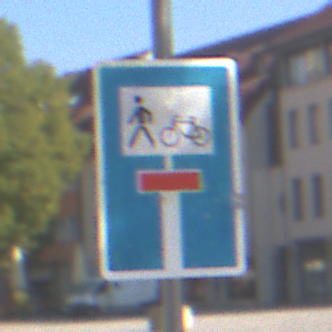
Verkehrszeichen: SackgasseRadverkehrFussgaengerDurchlaessig
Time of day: MorningAfternoon
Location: Outdoor (Urban)
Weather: Clear
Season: NotSpecified
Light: Natural